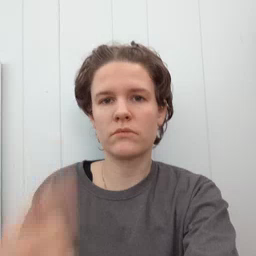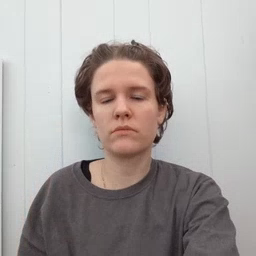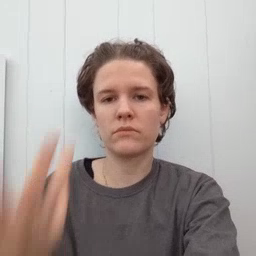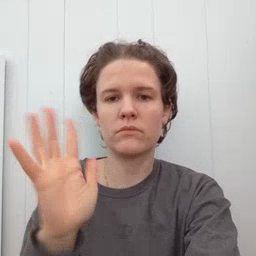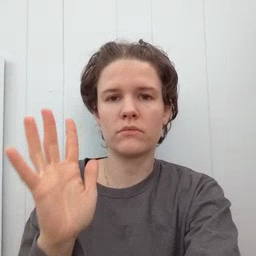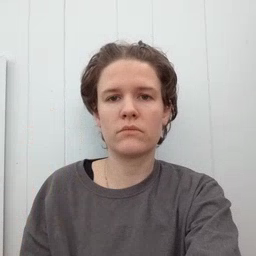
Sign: finish